Field crop: maize
Growth stage: 2
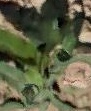
Species: maize